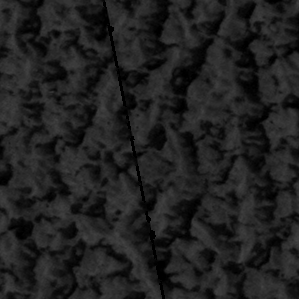
Label: frost